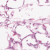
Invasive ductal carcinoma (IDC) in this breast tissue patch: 0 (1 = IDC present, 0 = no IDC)